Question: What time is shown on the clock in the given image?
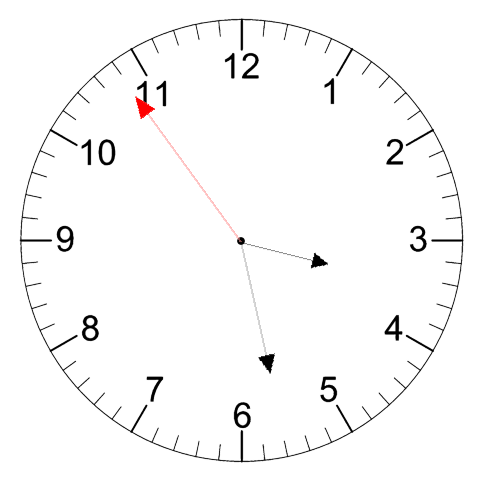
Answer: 03:27:54